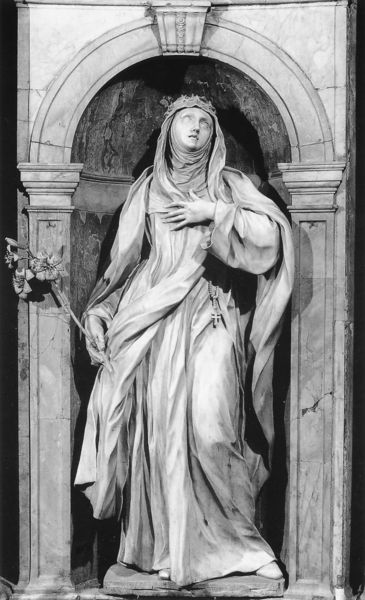
Titel: Heilige Caterina von Siena
Künstler: Ercole Ferrata
Standort: Siena, Dom, Cappella del Voto (EU - I - Toskana)
Schlagwörter: hand, himmel, umhang, blume, frau, marmor, mund, nase, säule, säulen, blick, rose, tuch, haube, augen, falten, gesicht, halten, stein, bild, blicken, hände, figur, gewand, stehend, krone, skulptur, statue, kopfbedeckung, bogen, kopftuch, halstuch, ornamente, plastik, podest, foto, fotografie, nische, kreuz, sterne, nonne, stand, beten, lilie, kapitelle, dornen, königin, heilige, stange, anbeten, heilig, maria, magdalena, rosenkranz, verzierungen, zepter, ehrfürchtig, setin